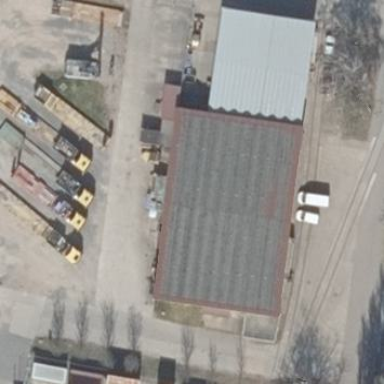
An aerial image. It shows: Industrial building.